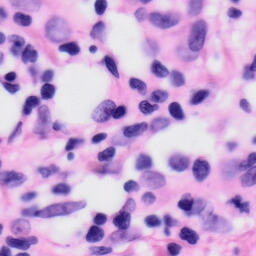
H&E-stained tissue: Skin